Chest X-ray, AP view. Patient: 26 years old, sex M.
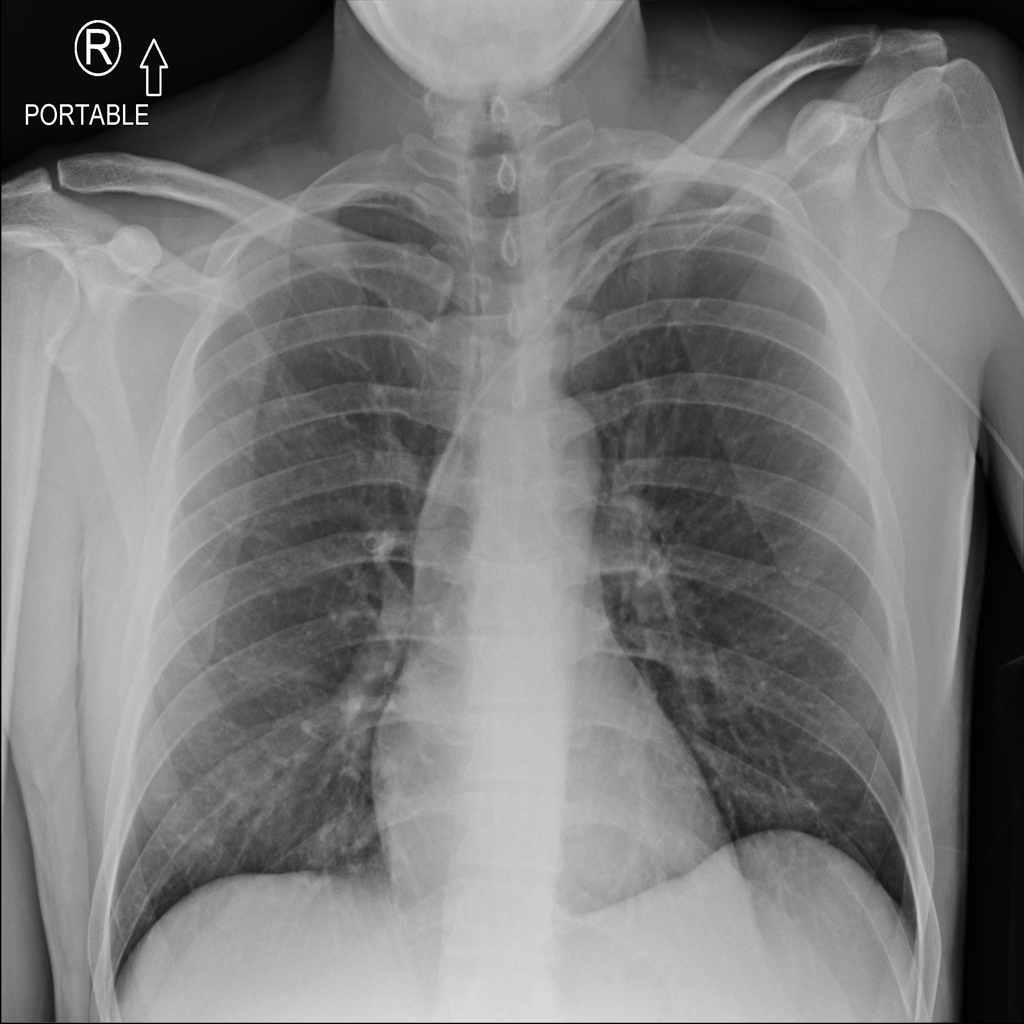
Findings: No Finding